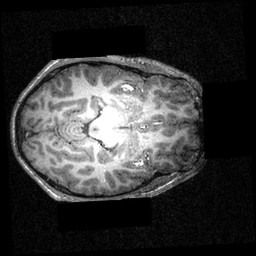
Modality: T1w
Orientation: axial
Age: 16
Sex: male
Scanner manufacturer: siemens
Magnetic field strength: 3.951 T
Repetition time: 1.5 s
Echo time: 0.00335 s